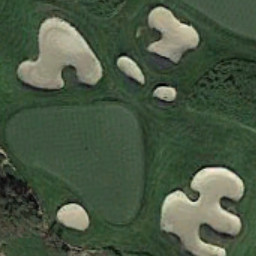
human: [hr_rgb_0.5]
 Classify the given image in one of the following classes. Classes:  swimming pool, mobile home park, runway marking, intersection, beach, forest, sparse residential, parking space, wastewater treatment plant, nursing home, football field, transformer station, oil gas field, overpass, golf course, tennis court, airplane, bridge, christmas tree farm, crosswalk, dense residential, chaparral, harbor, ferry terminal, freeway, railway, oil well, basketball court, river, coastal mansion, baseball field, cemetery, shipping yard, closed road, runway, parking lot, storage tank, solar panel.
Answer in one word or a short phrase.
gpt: golf course